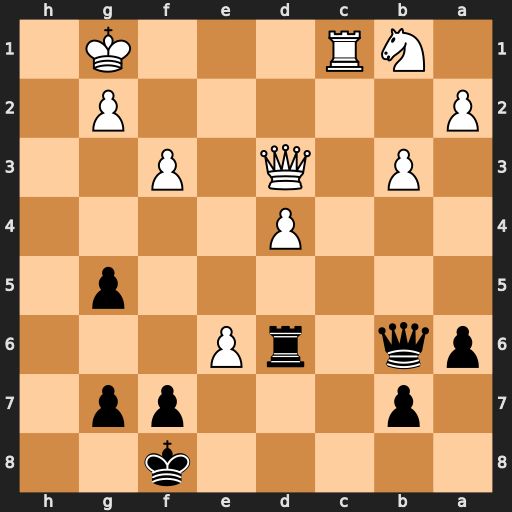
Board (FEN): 5k2/1p3pp1/pq1rP3/6p1/3P4/1P1Q1P2/P5P1/1NR3K1
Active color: b
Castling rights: -
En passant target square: -
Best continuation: Rxd4 Qe3 Rd1+ Rxd1 Qxe3+